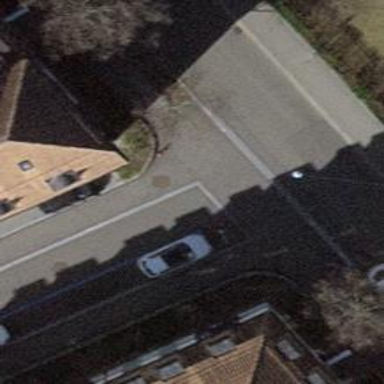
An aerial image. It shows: Unmarked crossing with traffic calming table.